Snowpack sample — Loveland Pass, Silver Plume, Colorado, USA (2/11/26, 12:00 PM MST)
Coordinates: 39.663, -105.886
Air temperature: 35 °F
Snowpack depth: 82 cm
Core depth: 20 cm
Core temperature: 17.6 °F
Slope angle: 13°, slope face: 12°
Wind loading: high
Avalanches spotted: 1
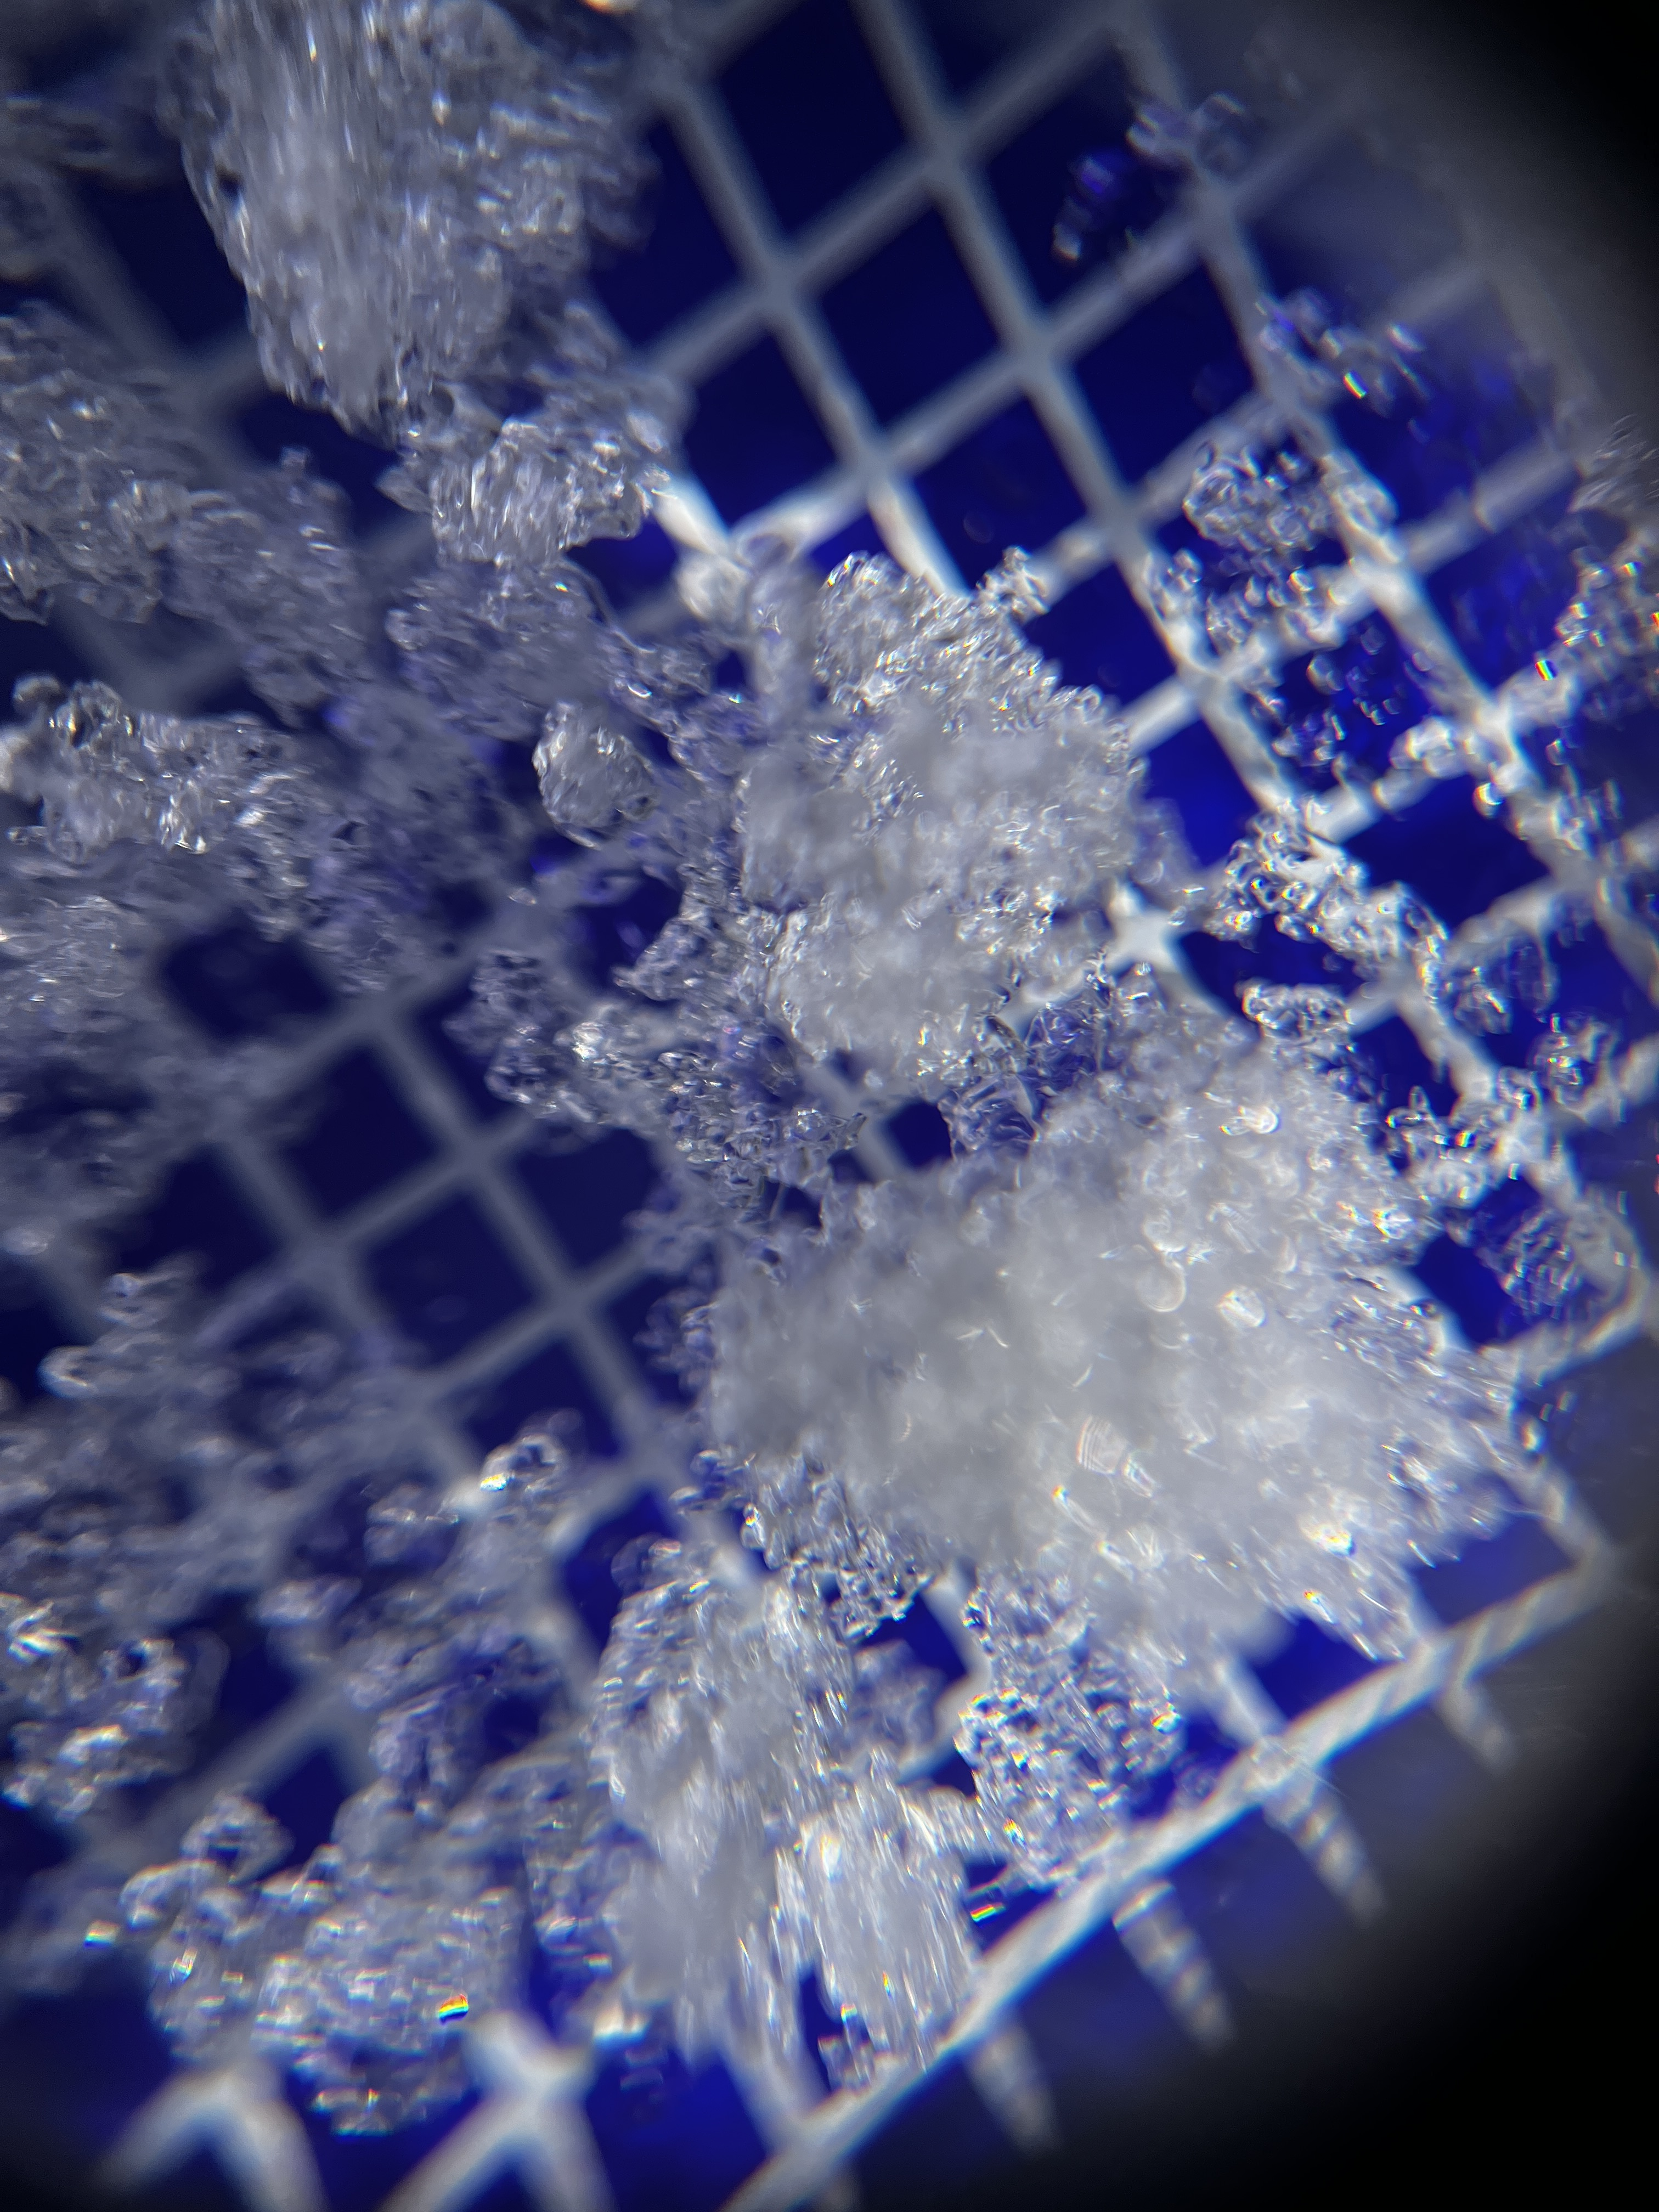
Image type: magnified_profile
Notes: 1 small avalanche spotted on the north side of the bowl, lots of wind loading